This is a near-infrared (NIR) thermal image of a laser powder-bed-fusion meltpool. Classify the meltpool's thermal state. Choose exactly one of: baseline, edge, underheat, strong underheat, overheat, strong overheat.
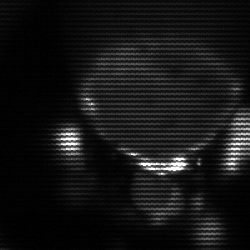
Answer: edge